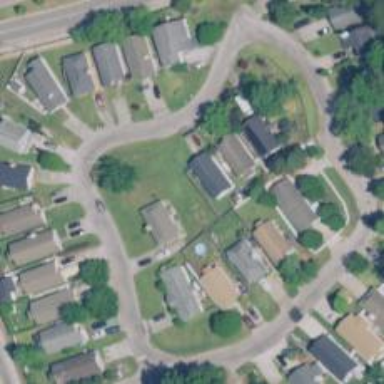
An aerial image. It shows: Charming neighbourhood.